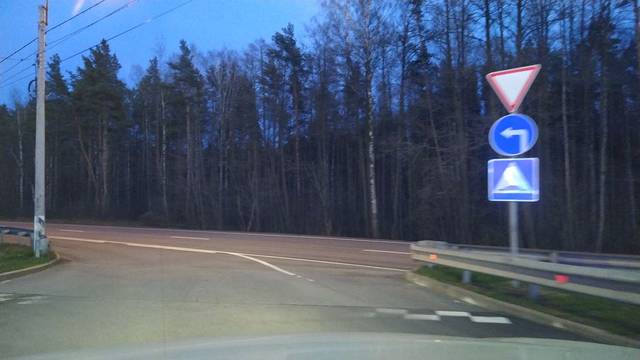
Region: Russia
Coordinates: 59.995, 30.124